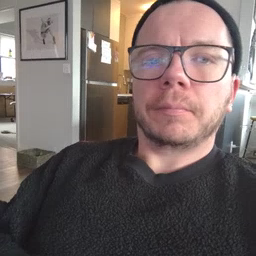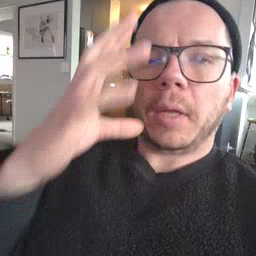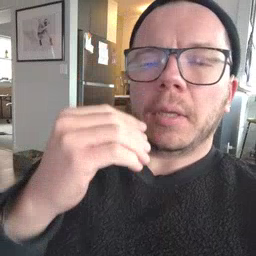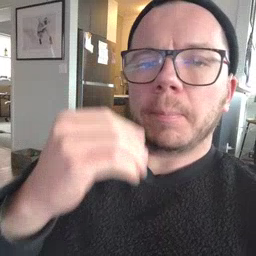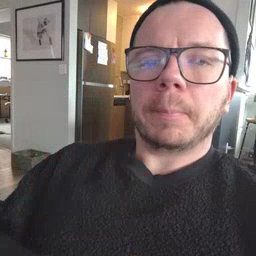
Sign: sleep